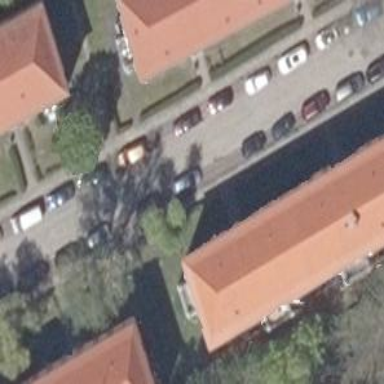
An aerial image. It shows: Building with red roof.